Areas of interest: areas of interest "Xingda Driving School"
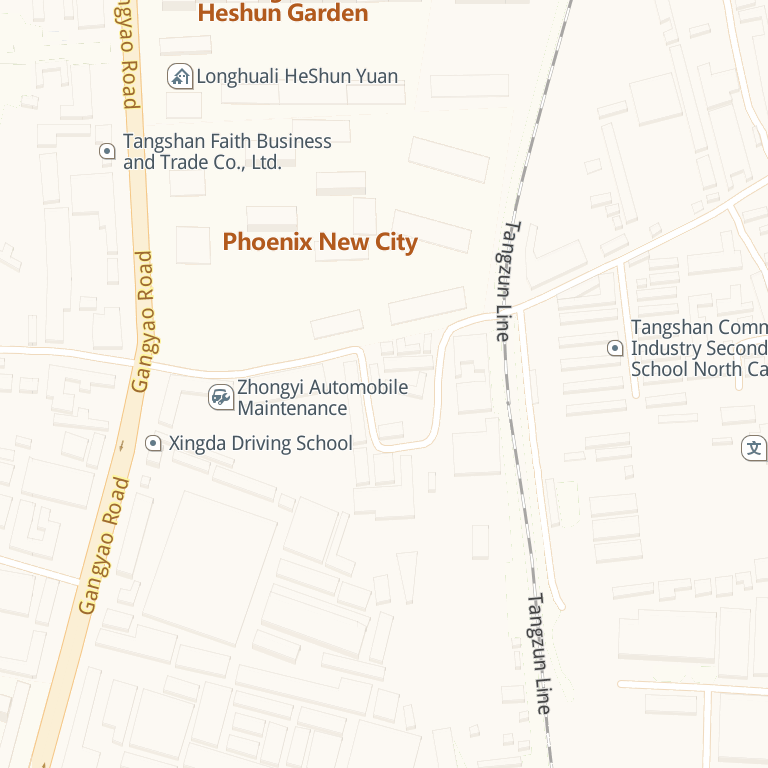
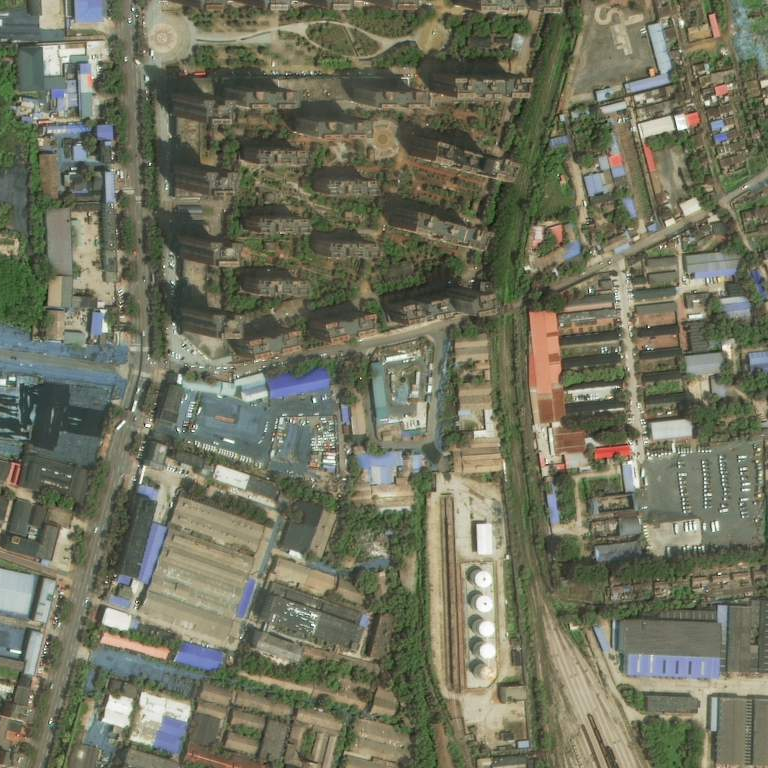